Field crop: maize
Growth stage: 2
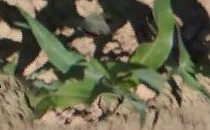
Species: maize